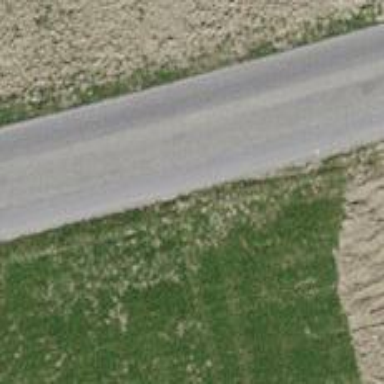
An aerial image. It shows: Tertiary road with asphalt surface.